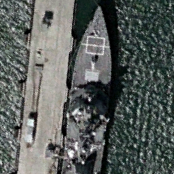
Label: destroyer